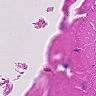
Metastatic tissue present: no